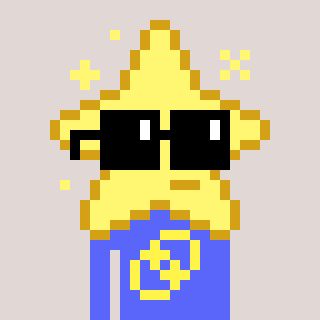
a pixel art character with square black sunglasses, a star-shaped head and a purple-colored body on a warm background